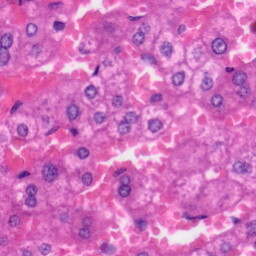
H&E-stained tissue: Liver